【题型】解答题　【知识点】解析几何　【难度】easy
在平面直角坐标系中有一个边长为1的正方形$OABC$，其中点$O$为坐标原点，点$A$、$C$分别在$x$轴和$y$轴上，点$B$在第一象限．求直线$OB$和$AC$的斜率，并讨论这两个斜率之间的关系．
【解答】
\raggedright
【答案】$k_{OB}=1,k_{AC}=-1, k_{OB} \times k_{AC} = -1$.
【知识点】已知两点求斜率、斜率公式的应用
【分析】根据已知建系，先根据两点求斜率公式求出斜率，最后找到斜率关系即可.
【详解】

如图建系，$O(0,0), A(1,0), B(1,1), C(0,1)$，
$k_{OB} = \dfrac{1-0}{1-0} = 1$, $k_{AC} = \dfrac{1-0}{0-1} = -1$,
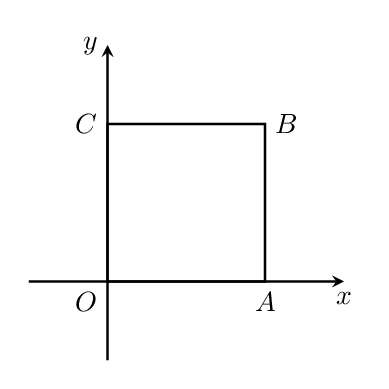